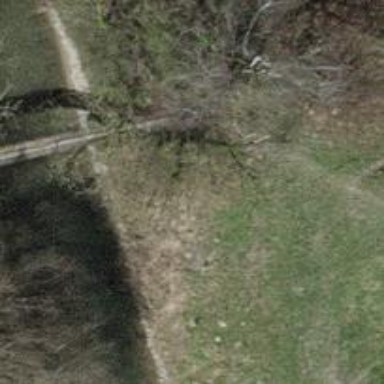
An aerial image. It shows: Path with grass paver surface.